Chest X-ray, PA view. Patient: 54 years old, sex F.
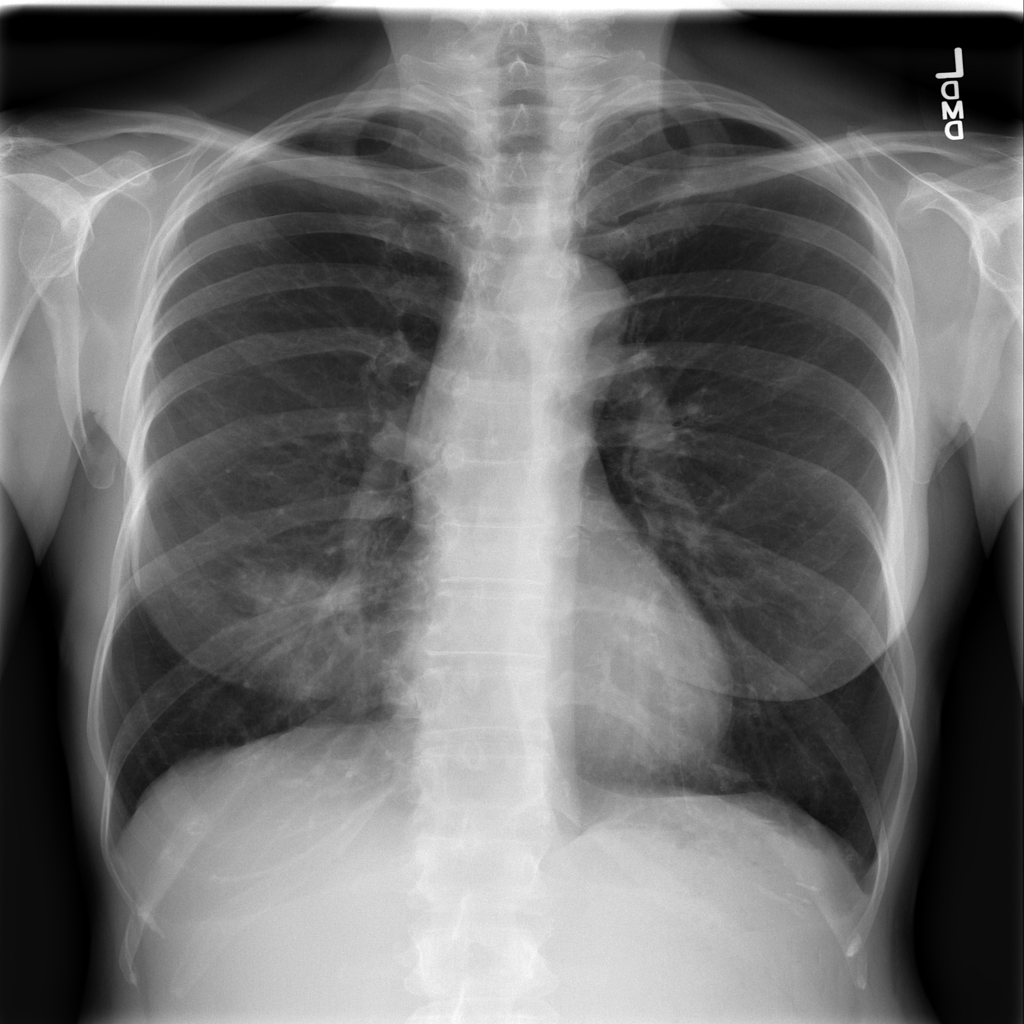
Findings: No Finding